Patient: sex M, age 31
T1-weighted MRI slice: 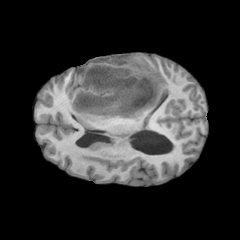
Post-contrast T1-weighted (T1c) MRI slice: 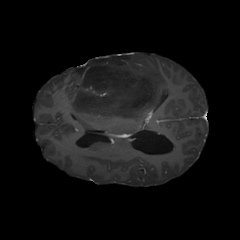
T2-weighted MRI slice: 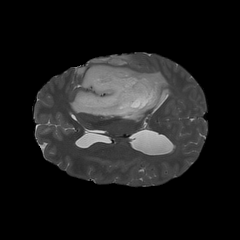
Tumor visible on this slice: yes
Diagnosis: Astrocytoma, IDH-mutant
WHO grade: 3